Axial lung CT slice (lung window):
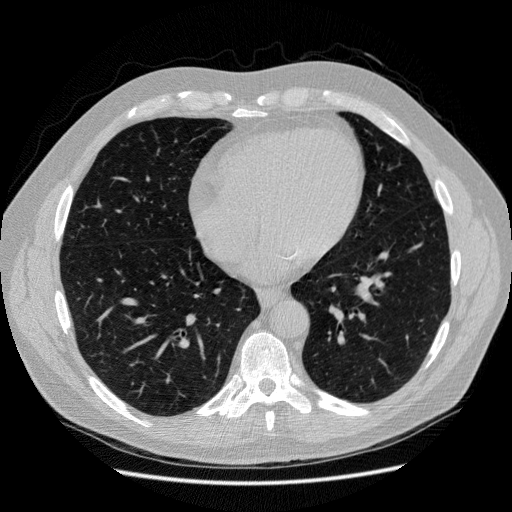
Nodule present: no